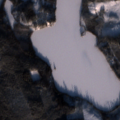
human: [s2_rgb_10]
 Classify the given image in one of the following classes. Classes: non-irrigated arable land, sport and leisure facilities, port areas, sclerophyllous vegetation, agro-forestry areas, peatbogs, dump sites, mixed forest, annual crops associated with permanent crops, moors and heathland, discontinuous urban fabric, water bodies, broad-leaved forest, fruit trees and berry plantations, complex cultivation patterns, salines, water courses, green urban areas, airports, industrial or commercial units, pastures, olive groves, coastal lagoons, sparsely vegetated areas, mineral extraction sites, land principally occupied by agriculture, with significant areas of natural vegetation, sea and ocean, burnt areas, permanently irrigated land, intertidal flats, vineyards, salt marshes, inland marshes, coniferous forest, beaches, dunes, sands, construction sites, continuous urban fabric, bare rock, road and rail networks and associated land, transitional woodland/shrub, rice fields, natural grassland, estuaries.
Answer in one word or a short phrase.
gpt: coniferous forest, mixed forest, transitional woodland/shrub, water bodies